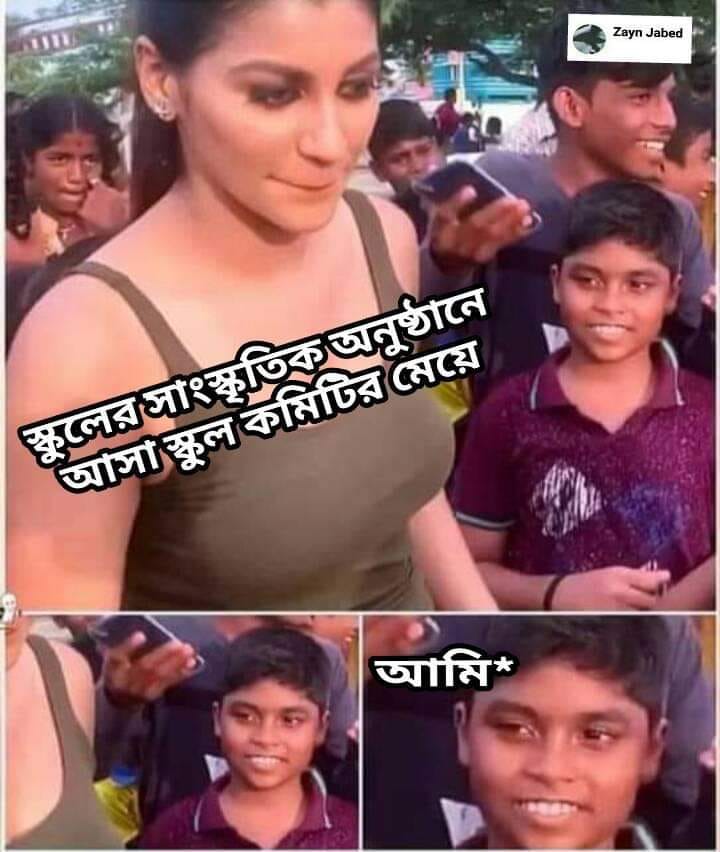
Caption: স্কুলের সাংস্কৃতিক অনুষ্ঠানে আসা স্কুল কমিটির মেয়ে       আমি*
Label: hate